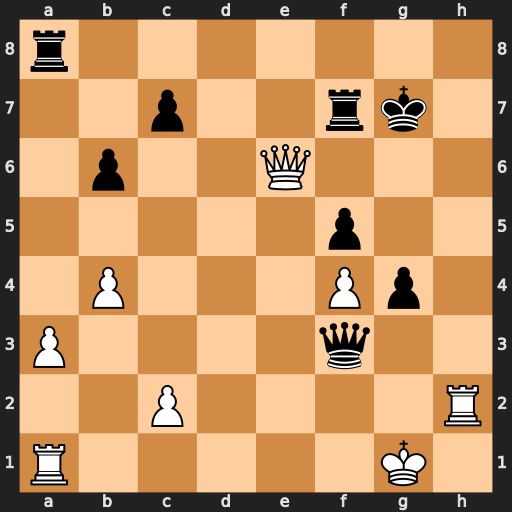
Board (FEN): r7/2p2rk1/1p2Q3/5p2/1P3Pp1/P4q2/2P4R/R5K1
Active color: w
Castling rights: -
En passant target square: -
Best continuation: Qh6+ Kg8 Qh8#